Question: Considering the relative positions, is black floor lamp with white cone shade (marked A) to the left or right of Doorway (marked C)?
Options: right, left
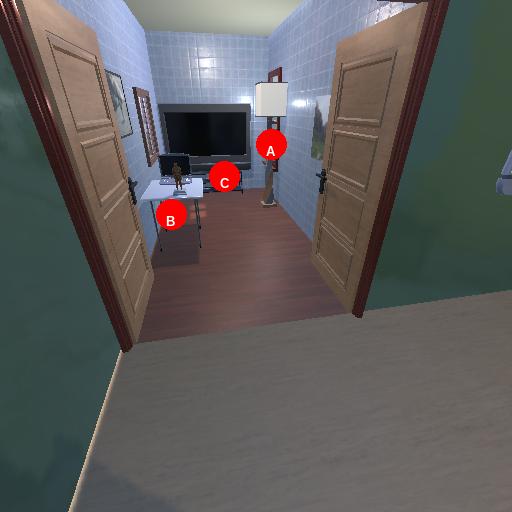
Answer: right